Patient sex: F
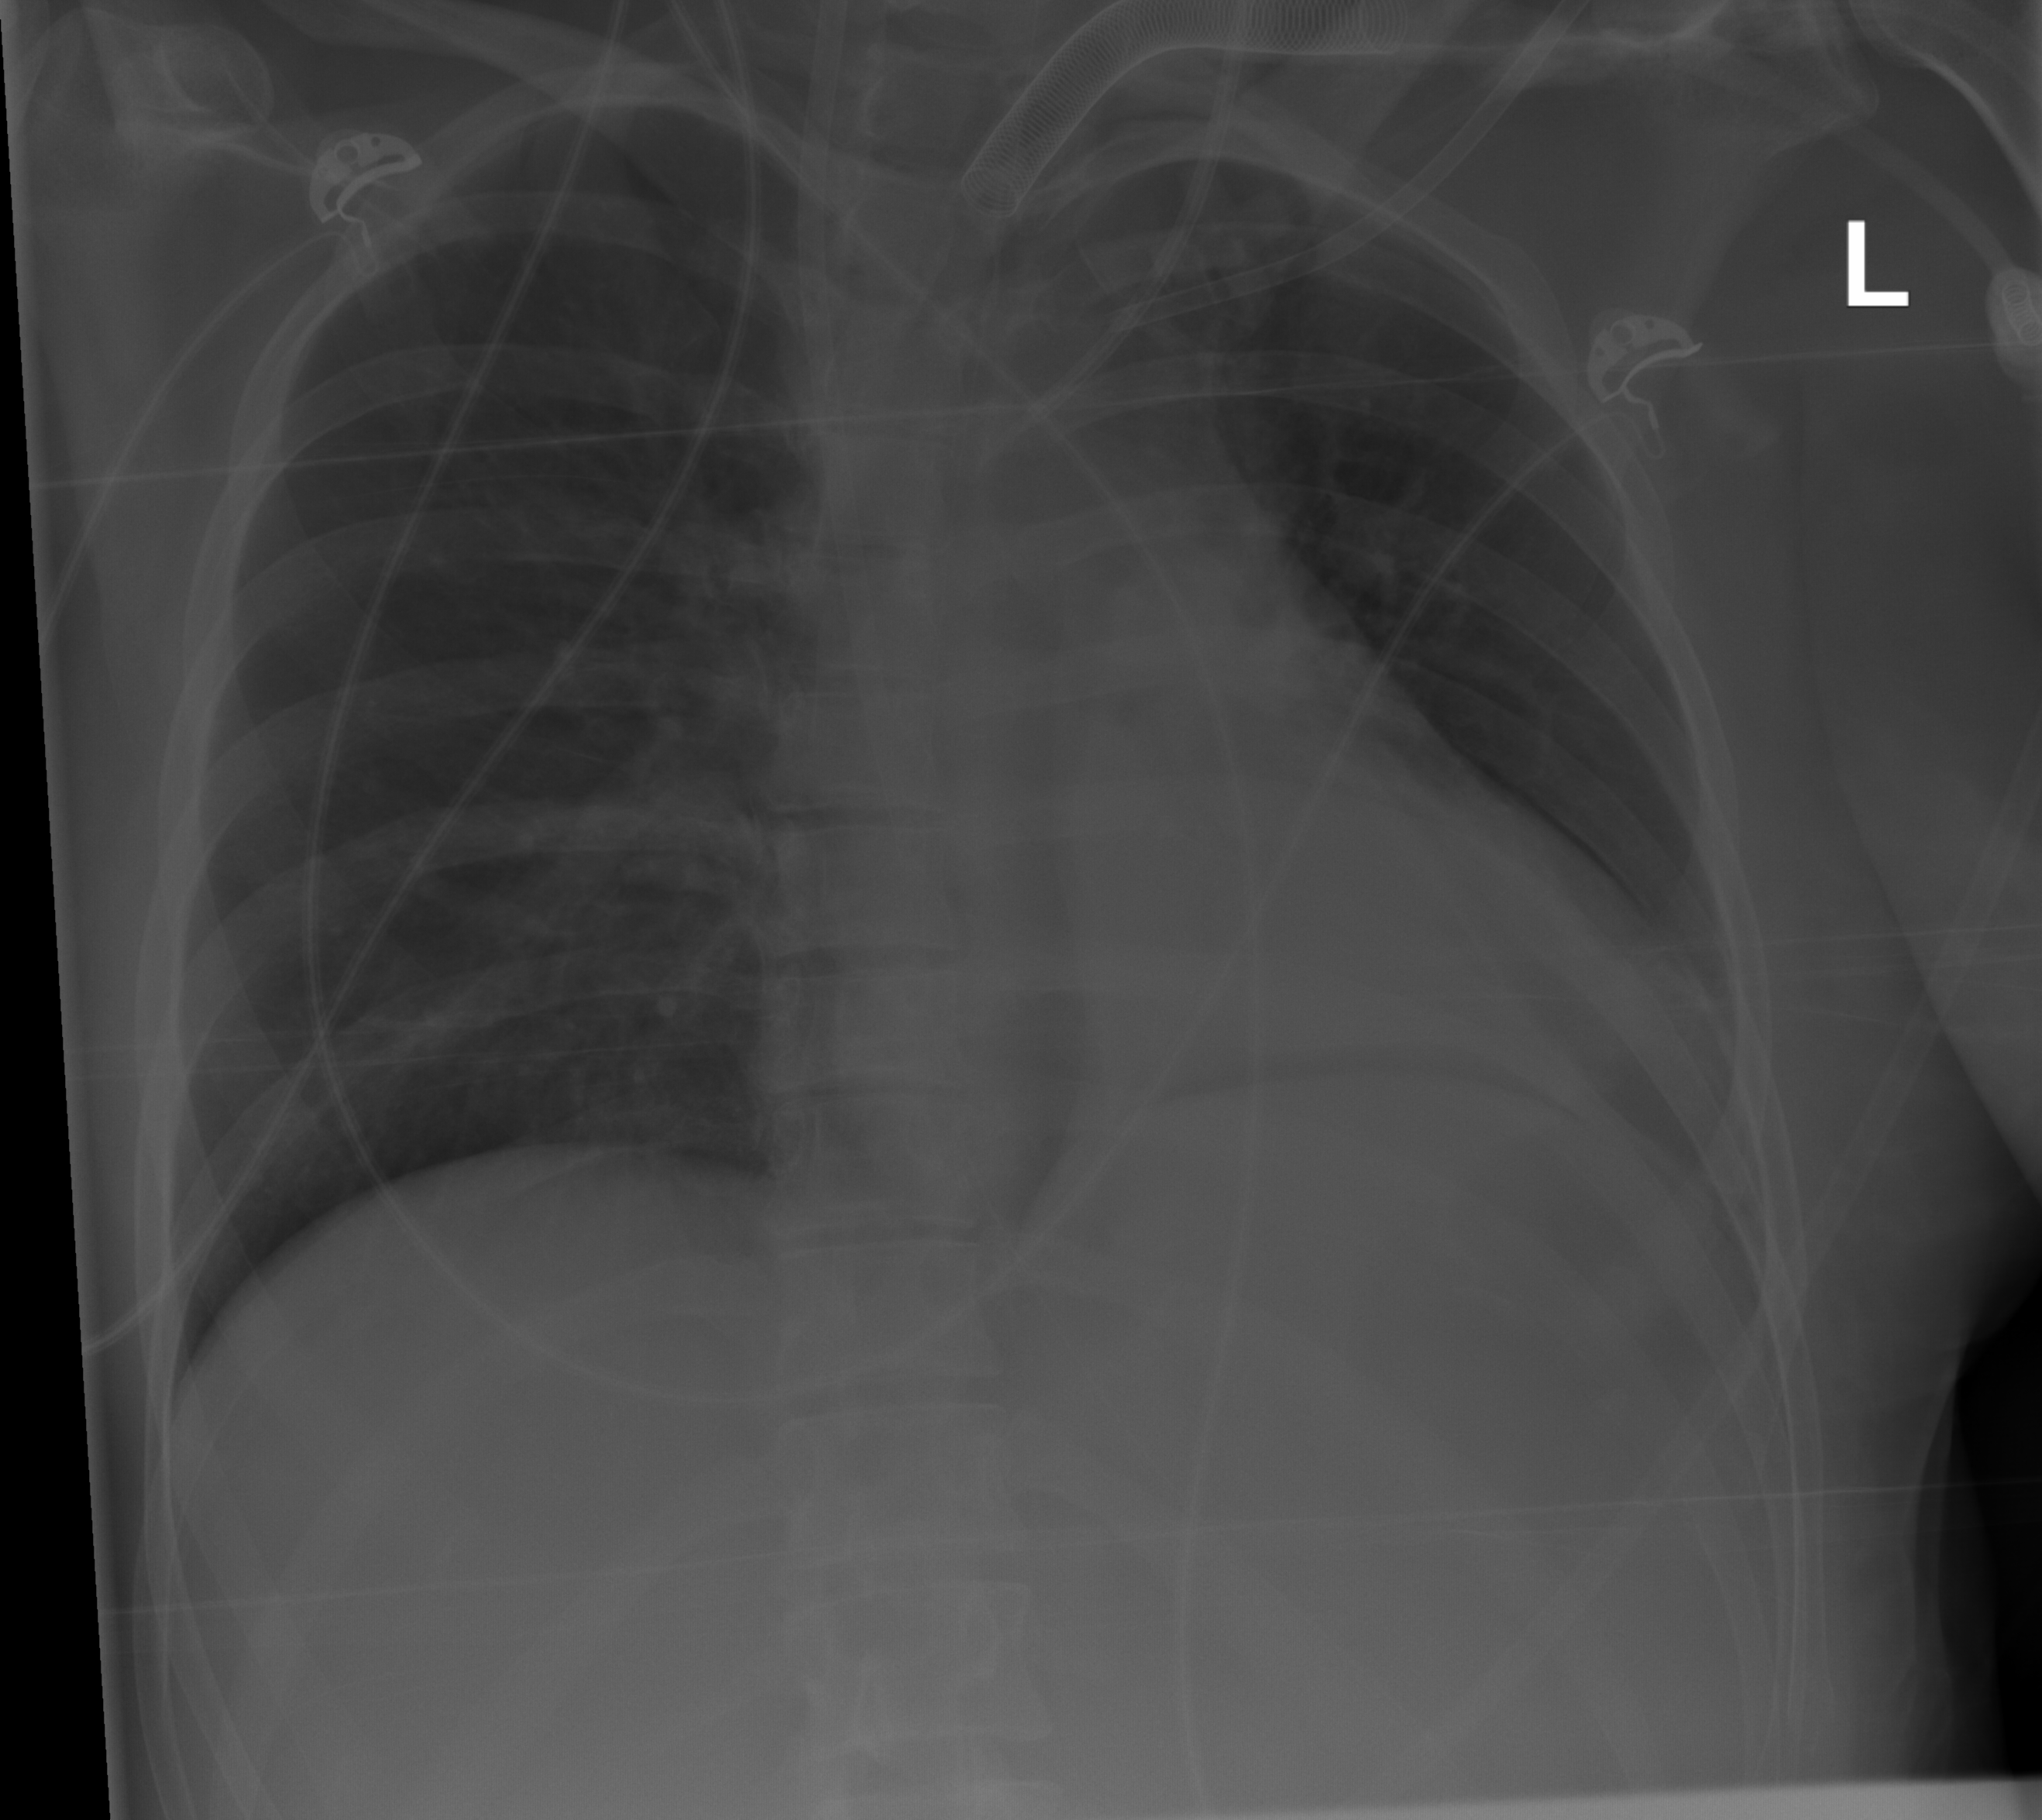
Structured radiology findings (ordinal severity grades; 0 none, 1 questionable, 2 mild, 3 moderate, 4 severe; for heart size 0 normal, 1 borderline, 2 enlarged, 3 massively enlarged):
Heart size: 0
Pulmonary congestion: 0
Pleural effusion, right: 0
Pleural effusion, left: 2
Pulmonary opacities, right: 0
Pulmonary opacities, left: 0
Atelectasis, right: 0
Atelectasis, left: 2